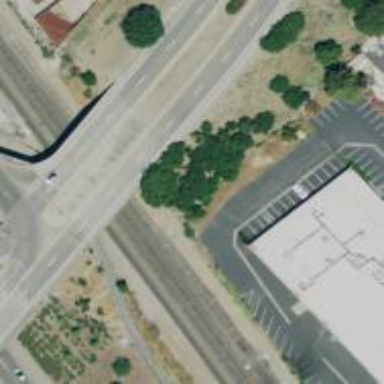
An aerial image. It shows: Bridge on trunk expressway.